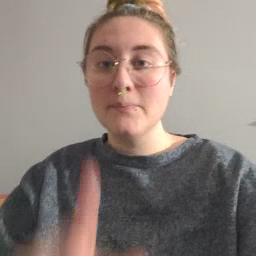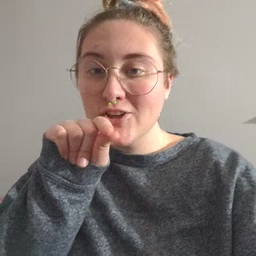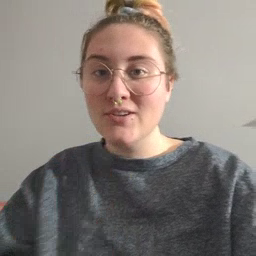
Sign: bird